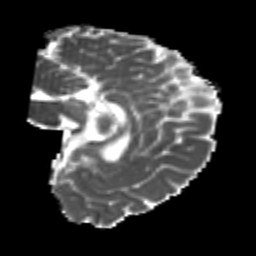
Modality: MD
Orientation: sagittal
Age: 22
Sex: male
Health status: healthy
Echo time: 0.074 s